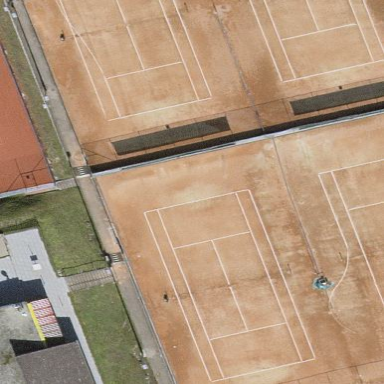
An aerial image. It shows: Tennis court on the leisure land pitch.